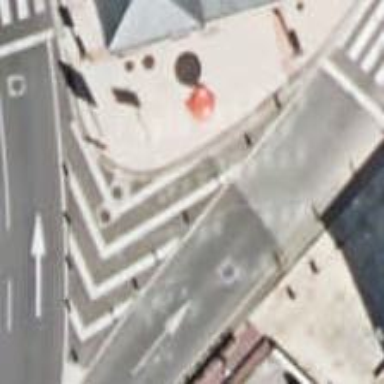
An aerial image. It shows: Bollard.